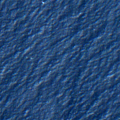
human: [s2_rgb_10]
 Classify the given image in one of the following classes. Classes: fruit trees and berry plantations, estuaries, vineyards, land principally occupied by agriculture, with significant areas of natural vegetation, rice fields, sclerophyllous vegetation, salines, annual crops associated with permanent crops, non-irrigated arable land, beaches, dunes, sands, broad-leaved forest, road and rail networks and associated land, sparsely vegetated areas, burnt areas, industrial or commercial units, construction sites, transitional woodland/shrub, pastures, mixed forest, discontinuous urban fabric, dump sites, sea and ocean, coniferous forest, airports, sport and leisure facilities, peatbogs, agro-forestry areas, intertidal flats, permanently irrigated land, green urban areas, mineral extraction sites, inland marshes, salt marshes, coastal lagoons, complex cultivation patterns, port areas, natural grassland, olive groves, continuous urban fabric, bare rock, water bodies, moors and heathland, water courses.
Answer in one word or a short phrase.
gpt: sea and ocean